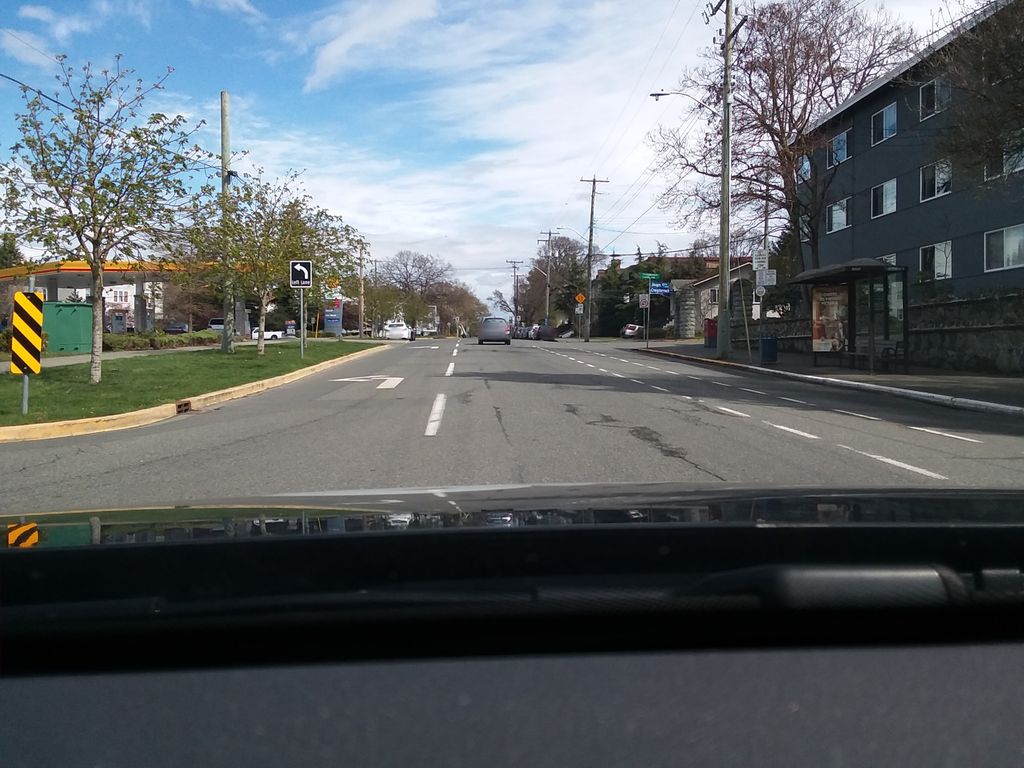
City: victoria